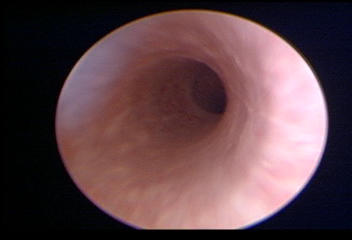
Modality: WLC
Class: Normal mucosa
Bladder cancer association: No